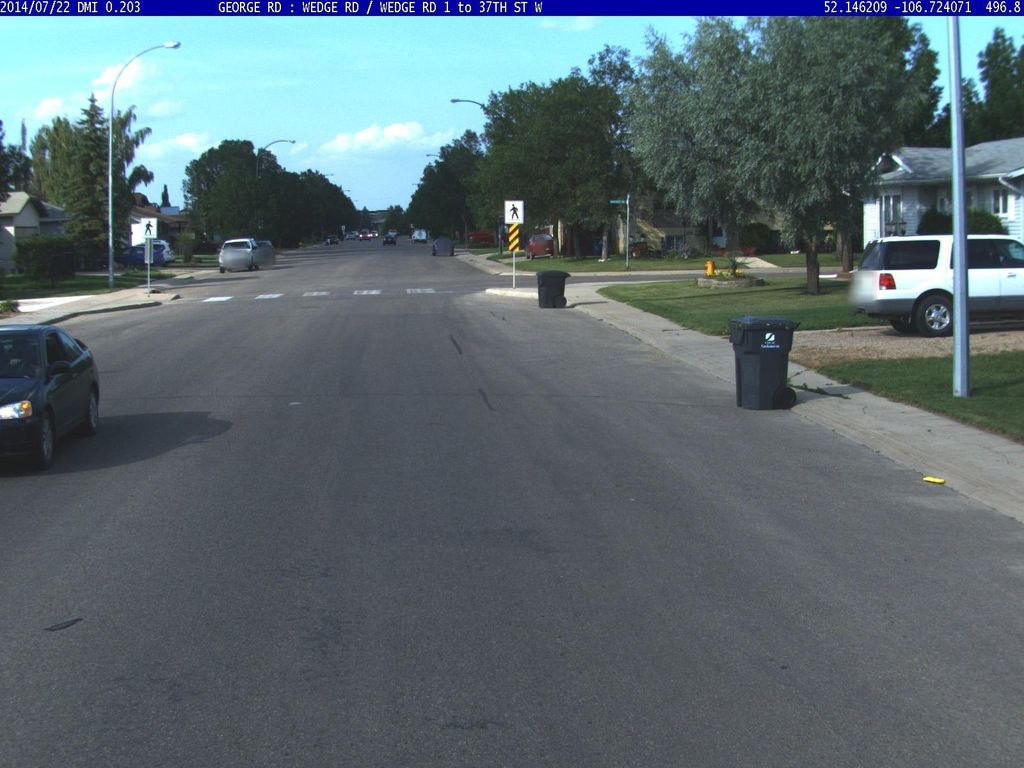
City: saskatoon